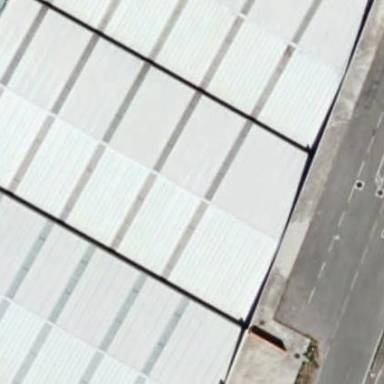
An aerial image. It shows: Warehouse.